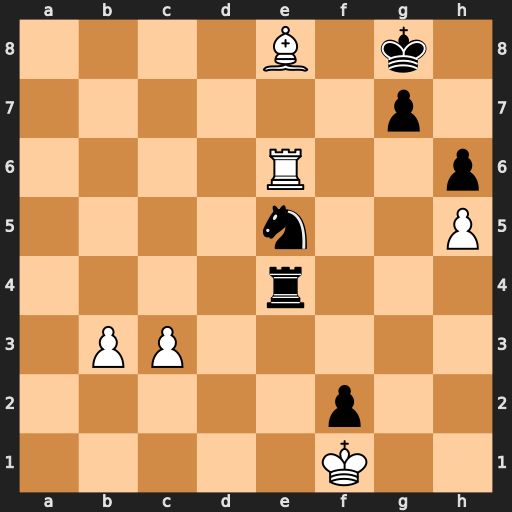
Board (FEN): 4B1k1/6p1/4R2p/4n2P/4r3/1PP5/5p2/5K2
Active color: w
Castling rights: -
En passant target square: -
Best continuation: Bg6 Re1+ Kxf2